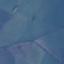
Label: Pasture